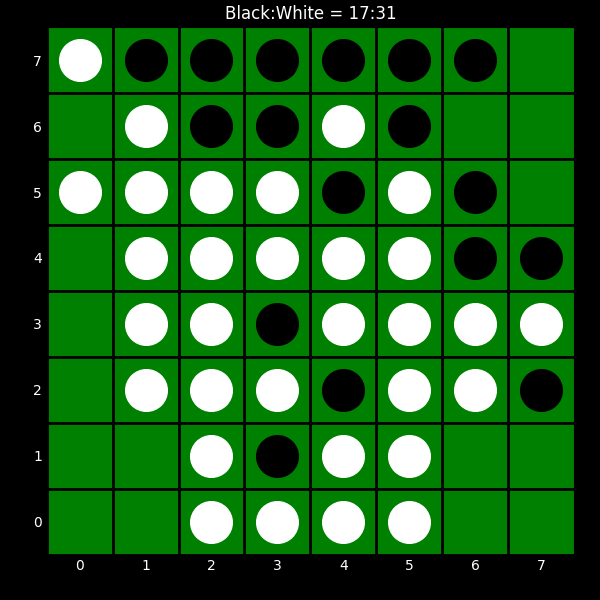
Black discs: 17
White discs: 31